Field crop: maize
Growth stage: 1
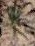
Species: salsola